Interaction volume radius: 5 \u00c5
Interaction volume height: 15 \u00c5
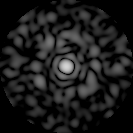
Disorder parameter: 0.8508